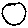
Label: circle